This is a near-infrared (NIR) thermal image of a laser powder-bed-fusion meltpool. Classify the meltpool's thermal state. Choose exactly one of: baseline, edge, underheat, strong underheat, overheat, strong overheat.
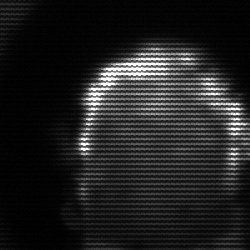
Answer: baseline